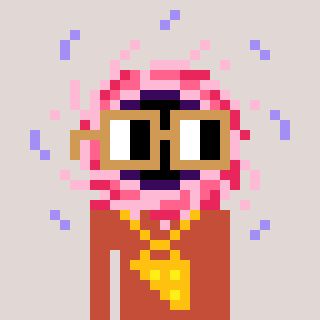
a pixel art character with square brown glasses, a blackhole-shaped head and a rust-colored body on a warm background